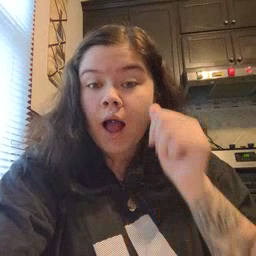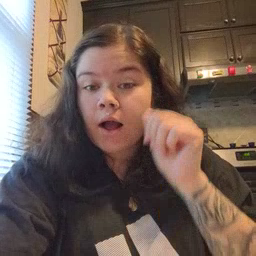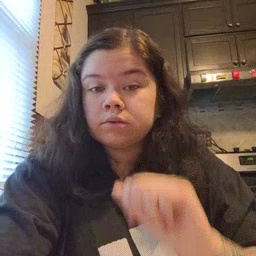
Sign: aunt